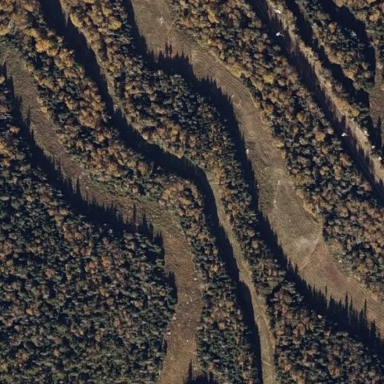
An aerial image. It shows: Coniferous forest area.